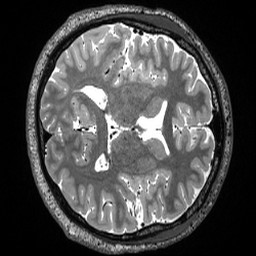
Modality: T2w
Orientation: axial
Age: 30
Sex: male
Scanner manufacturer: siemens
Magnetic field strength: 3 T
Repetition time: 3.2 s
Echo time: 0.563 s